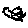
Label: bird